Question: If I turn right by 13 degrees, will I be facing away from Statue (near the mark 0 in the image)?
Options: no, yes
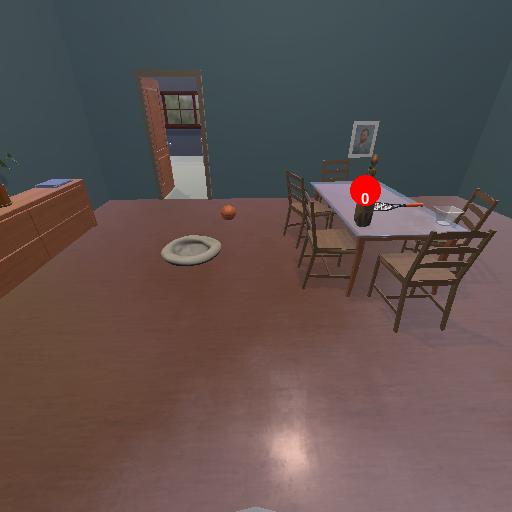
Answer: no